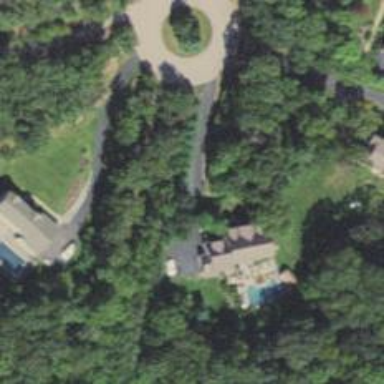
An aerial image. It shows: Driveway.